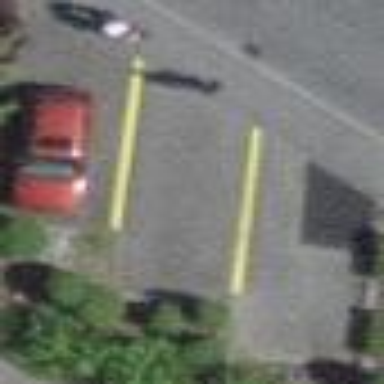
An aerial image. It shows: Street side parking area.